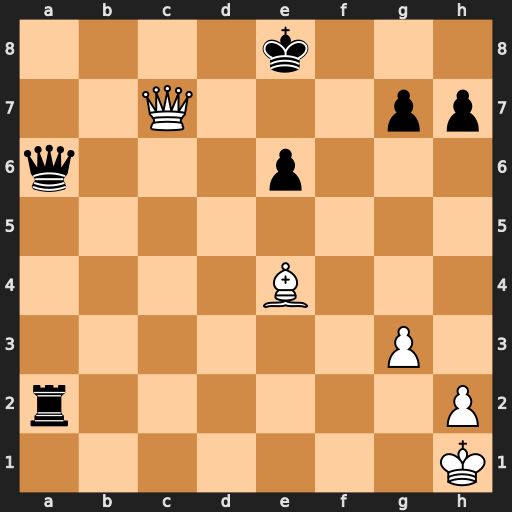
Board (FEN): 4k3/2Q3pp/q3p3/8/4B3/6P1/r6P/7K
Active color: w
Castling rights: -
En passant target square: -
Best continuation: Bc6+ Qxc6+ Qxc6+